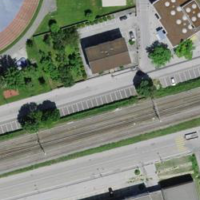
EUNIS habitat code: 54
Species observed at this site:
Cydonia oblonga